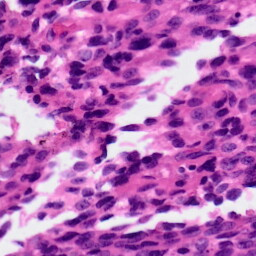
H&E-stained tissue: Ovarian